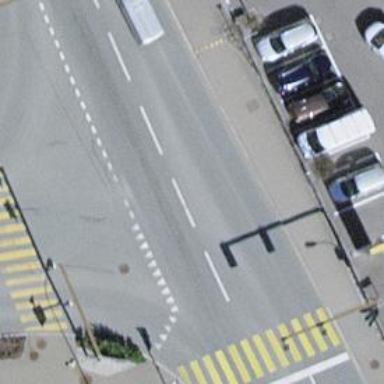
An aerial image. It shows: Road with traffic signals.